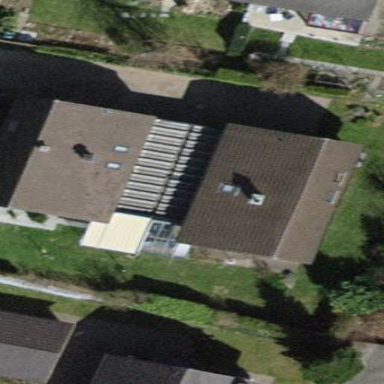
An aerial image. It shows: Building with tile roof.